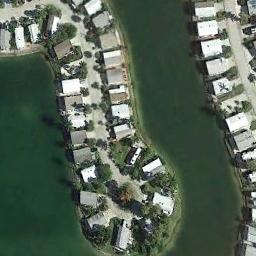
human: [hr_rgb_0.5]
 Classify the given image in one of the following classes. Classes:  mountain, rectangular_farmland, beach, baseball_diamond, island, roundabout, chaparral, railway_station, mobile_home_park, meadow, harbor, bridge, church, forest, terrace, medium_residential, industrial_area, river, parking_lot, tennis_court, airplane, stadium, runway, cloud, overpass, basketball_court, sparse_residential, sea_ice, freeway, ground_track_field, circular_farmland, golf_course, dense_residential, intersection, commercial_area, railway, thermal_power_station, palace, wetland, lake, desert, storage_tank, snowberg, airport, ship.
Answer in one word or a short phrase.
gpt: mobile_home_park